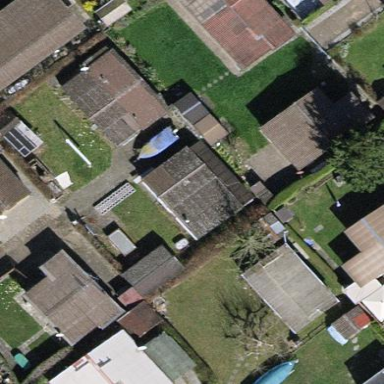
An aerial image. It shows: Static caravan.